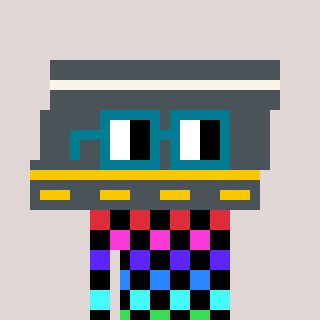
a pixel art character with square dark green glasses, a road-shaped head and a peachy-colored body on a warm background